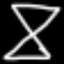
Label: hourglass